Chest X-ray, PA view. Patient: 53 years old, sex F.
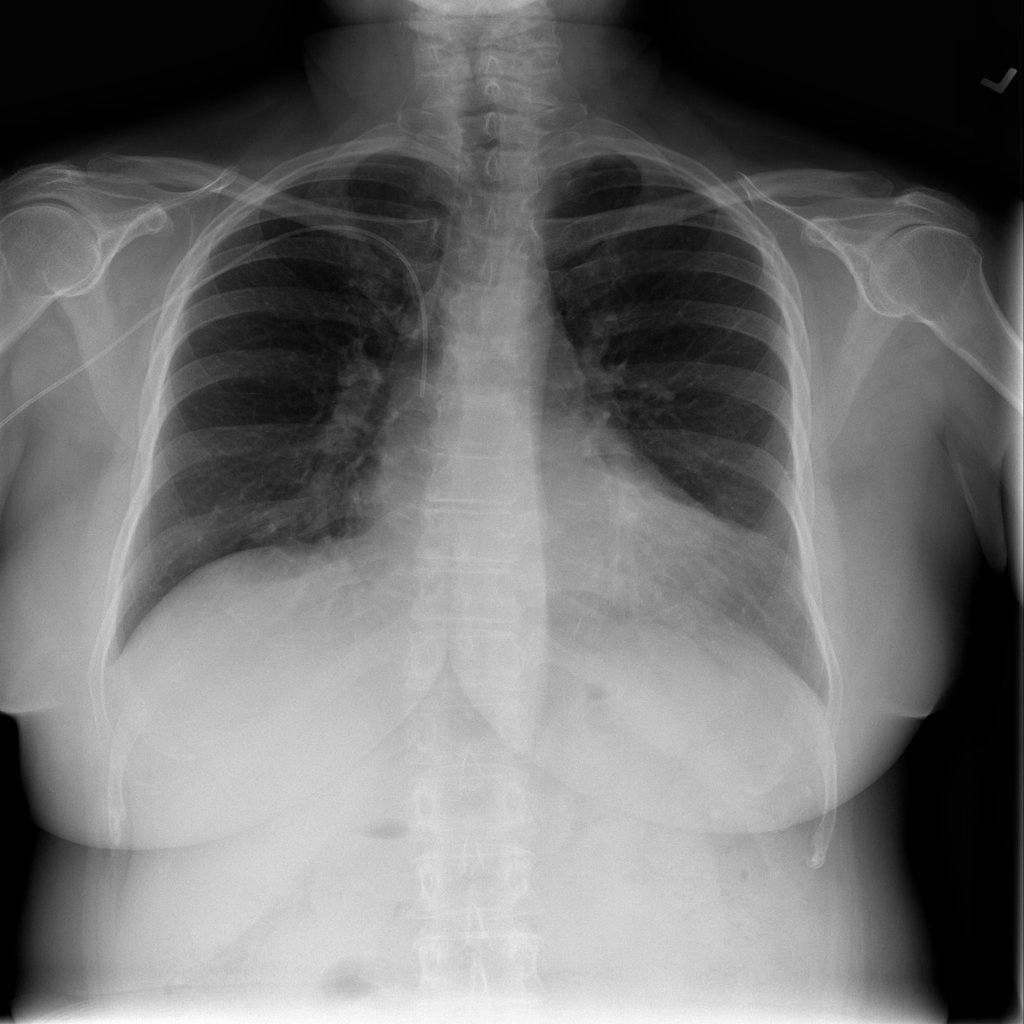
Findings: No Finding